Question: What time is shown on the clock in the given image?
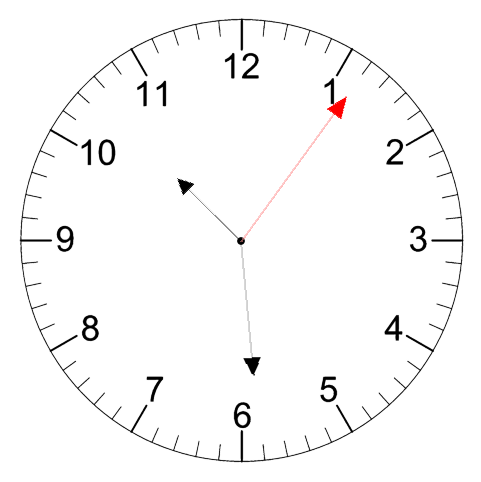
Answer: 10:29:06